Current action and preconditions to check: trajectory_clear

Your task: For each precondition in the list above, predict whether it will hold at this action.

Consider the current scene as observed from the mobile robot's camera, and analyze the predicted future states of all dynamic agents (e.g., people, animals, vehicles, or any moving entities) within the NEXT SECOND.

IMPORTANT: Only answer "very likely" if you are absolutely certain—based on strong, clear evidence—that a dynamic agent will violate the precondition in the predicted future state. Do NOT answer "very likely" for unlikely, ambiguous, or low-probability risks.

Ask yourself for each precondition: Is there a high probability, with clear and convincing evidence, that the predicted future states of any dynamic agent will interfere with the predicted future state of the currently executing action within the NEXT SECOND, causing that precondition to fail?

Assess the risk level based on these predictions. Use "likely" or "very likely" if motions create a clear risk of interference.

Use "neutral" or "improbable" if agents are nearby but their predicted paths are clearly diverging or non-conflicting.

Failure Risk Categories: "very improbable", "improbable", "neutral", "likely", "very likely"

Answer Format: Output ONLY the probability_of_failure value from these categories: "very improbable", "improbable", "neutral", "likely", "very likely"

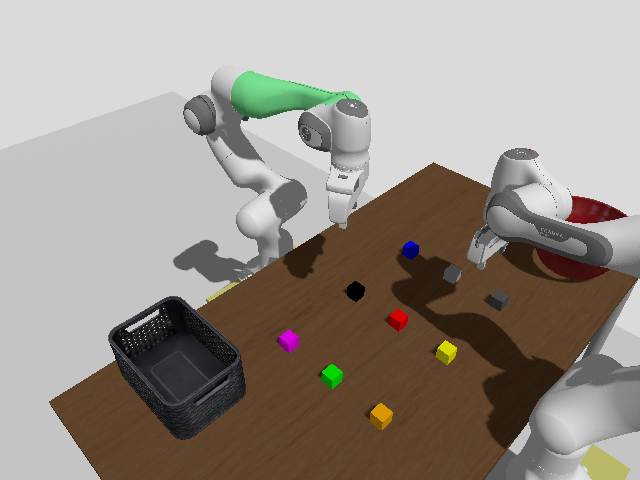

Answer: very improbable